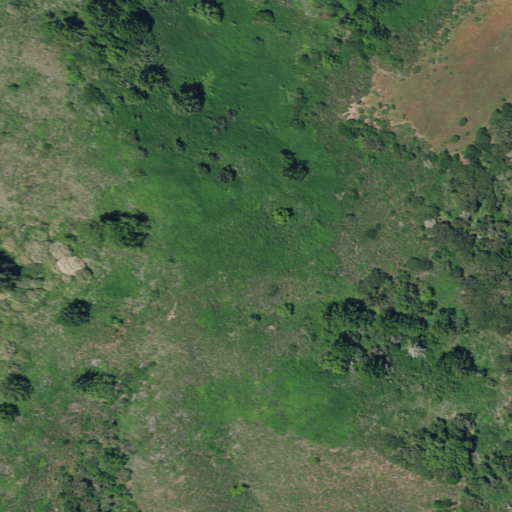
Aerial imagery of mountain in California named Rays Peak containing mixed forest, shrub, and evergreen forest